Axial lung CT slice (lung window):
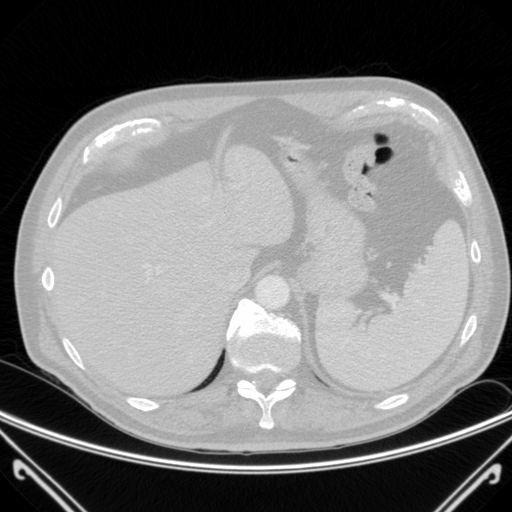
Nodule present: no